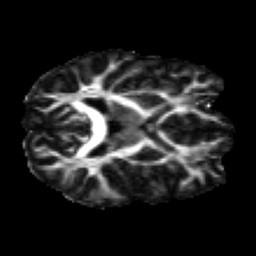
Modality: FA
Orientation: axial
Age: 24
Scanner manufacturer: siemens
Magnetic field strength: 3 T
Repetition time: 2.2 s
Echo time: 0.084 s